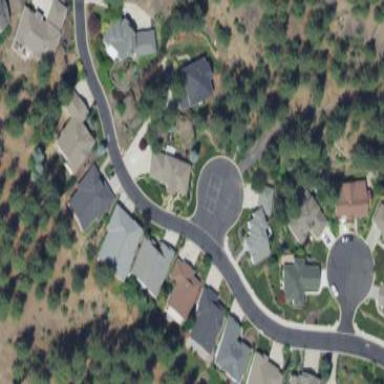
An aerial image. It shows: This residential area consists of single-family homes.